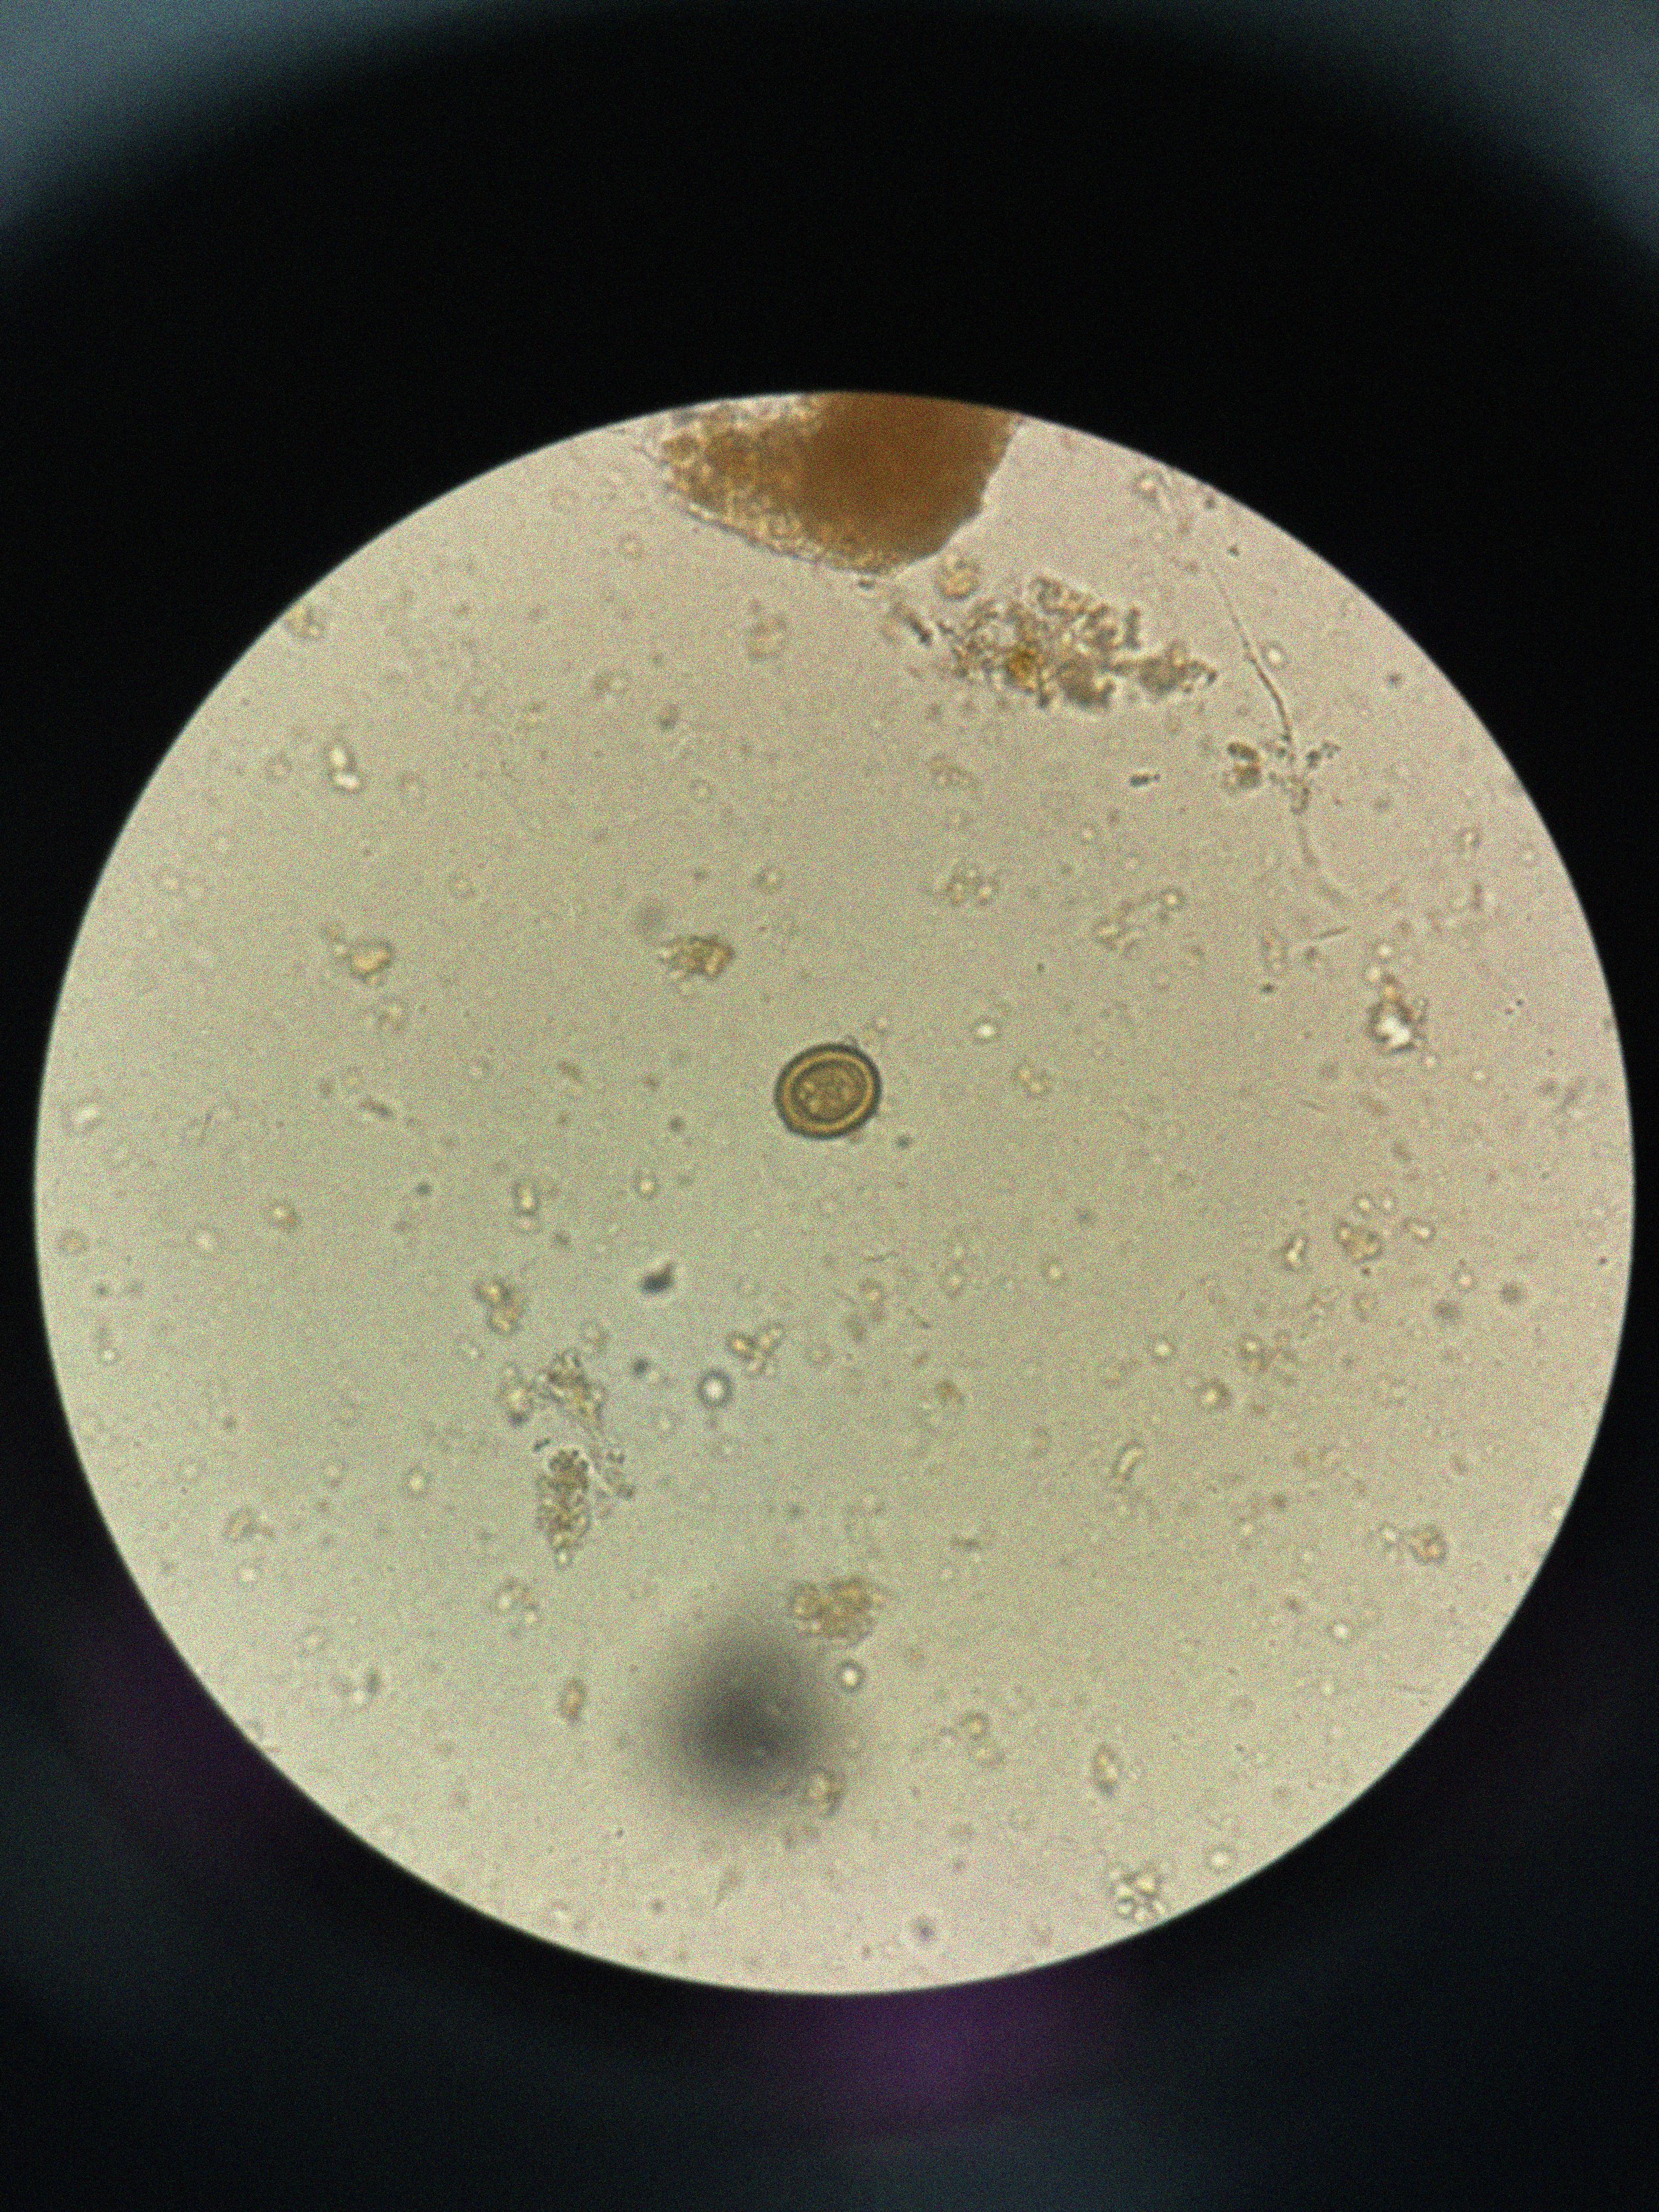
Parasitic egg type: Taenia spp. egg